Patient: sex M, age 51
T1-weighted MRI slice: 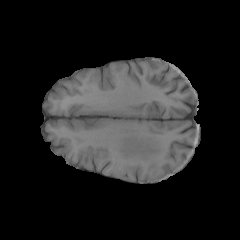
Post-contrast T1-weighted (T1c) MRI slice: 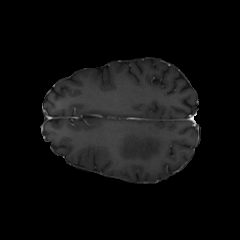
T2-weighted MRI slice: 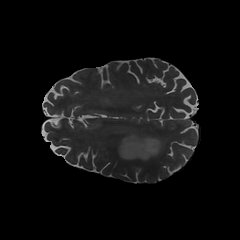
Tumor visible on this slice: yes
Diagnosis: Glioblastoma, IDH-wildtype
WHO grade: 4